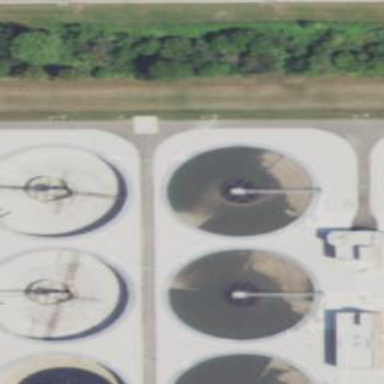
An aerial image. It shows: Image of wastewater.